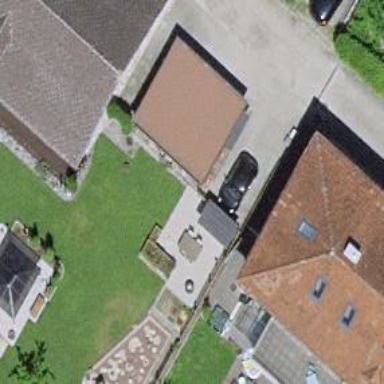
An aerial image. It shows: View of roof of building.